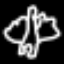
Label: angel